Field crop: maize
Growth stage: 2
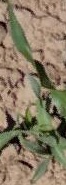
Species: maize